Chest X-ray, AP view. Patient: 24 years old, sex F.
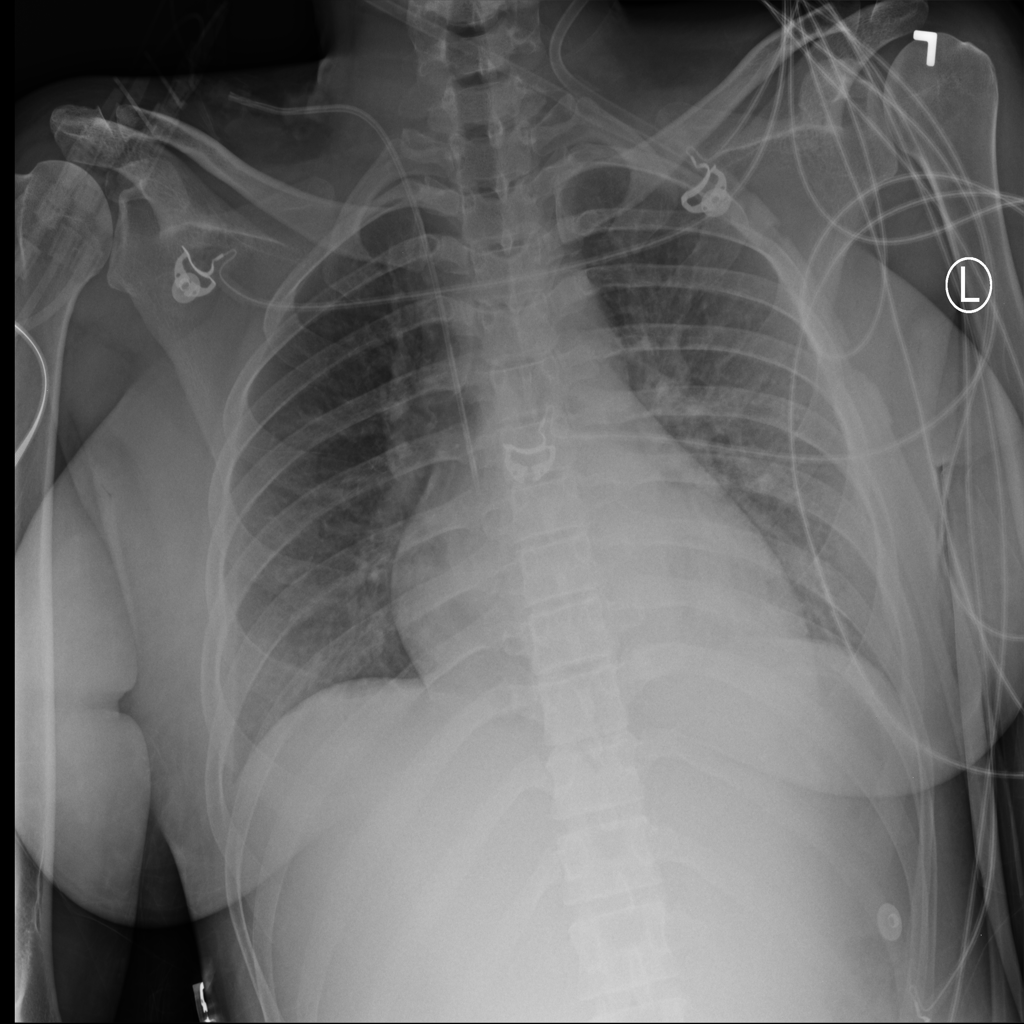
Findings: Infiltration